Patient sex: F
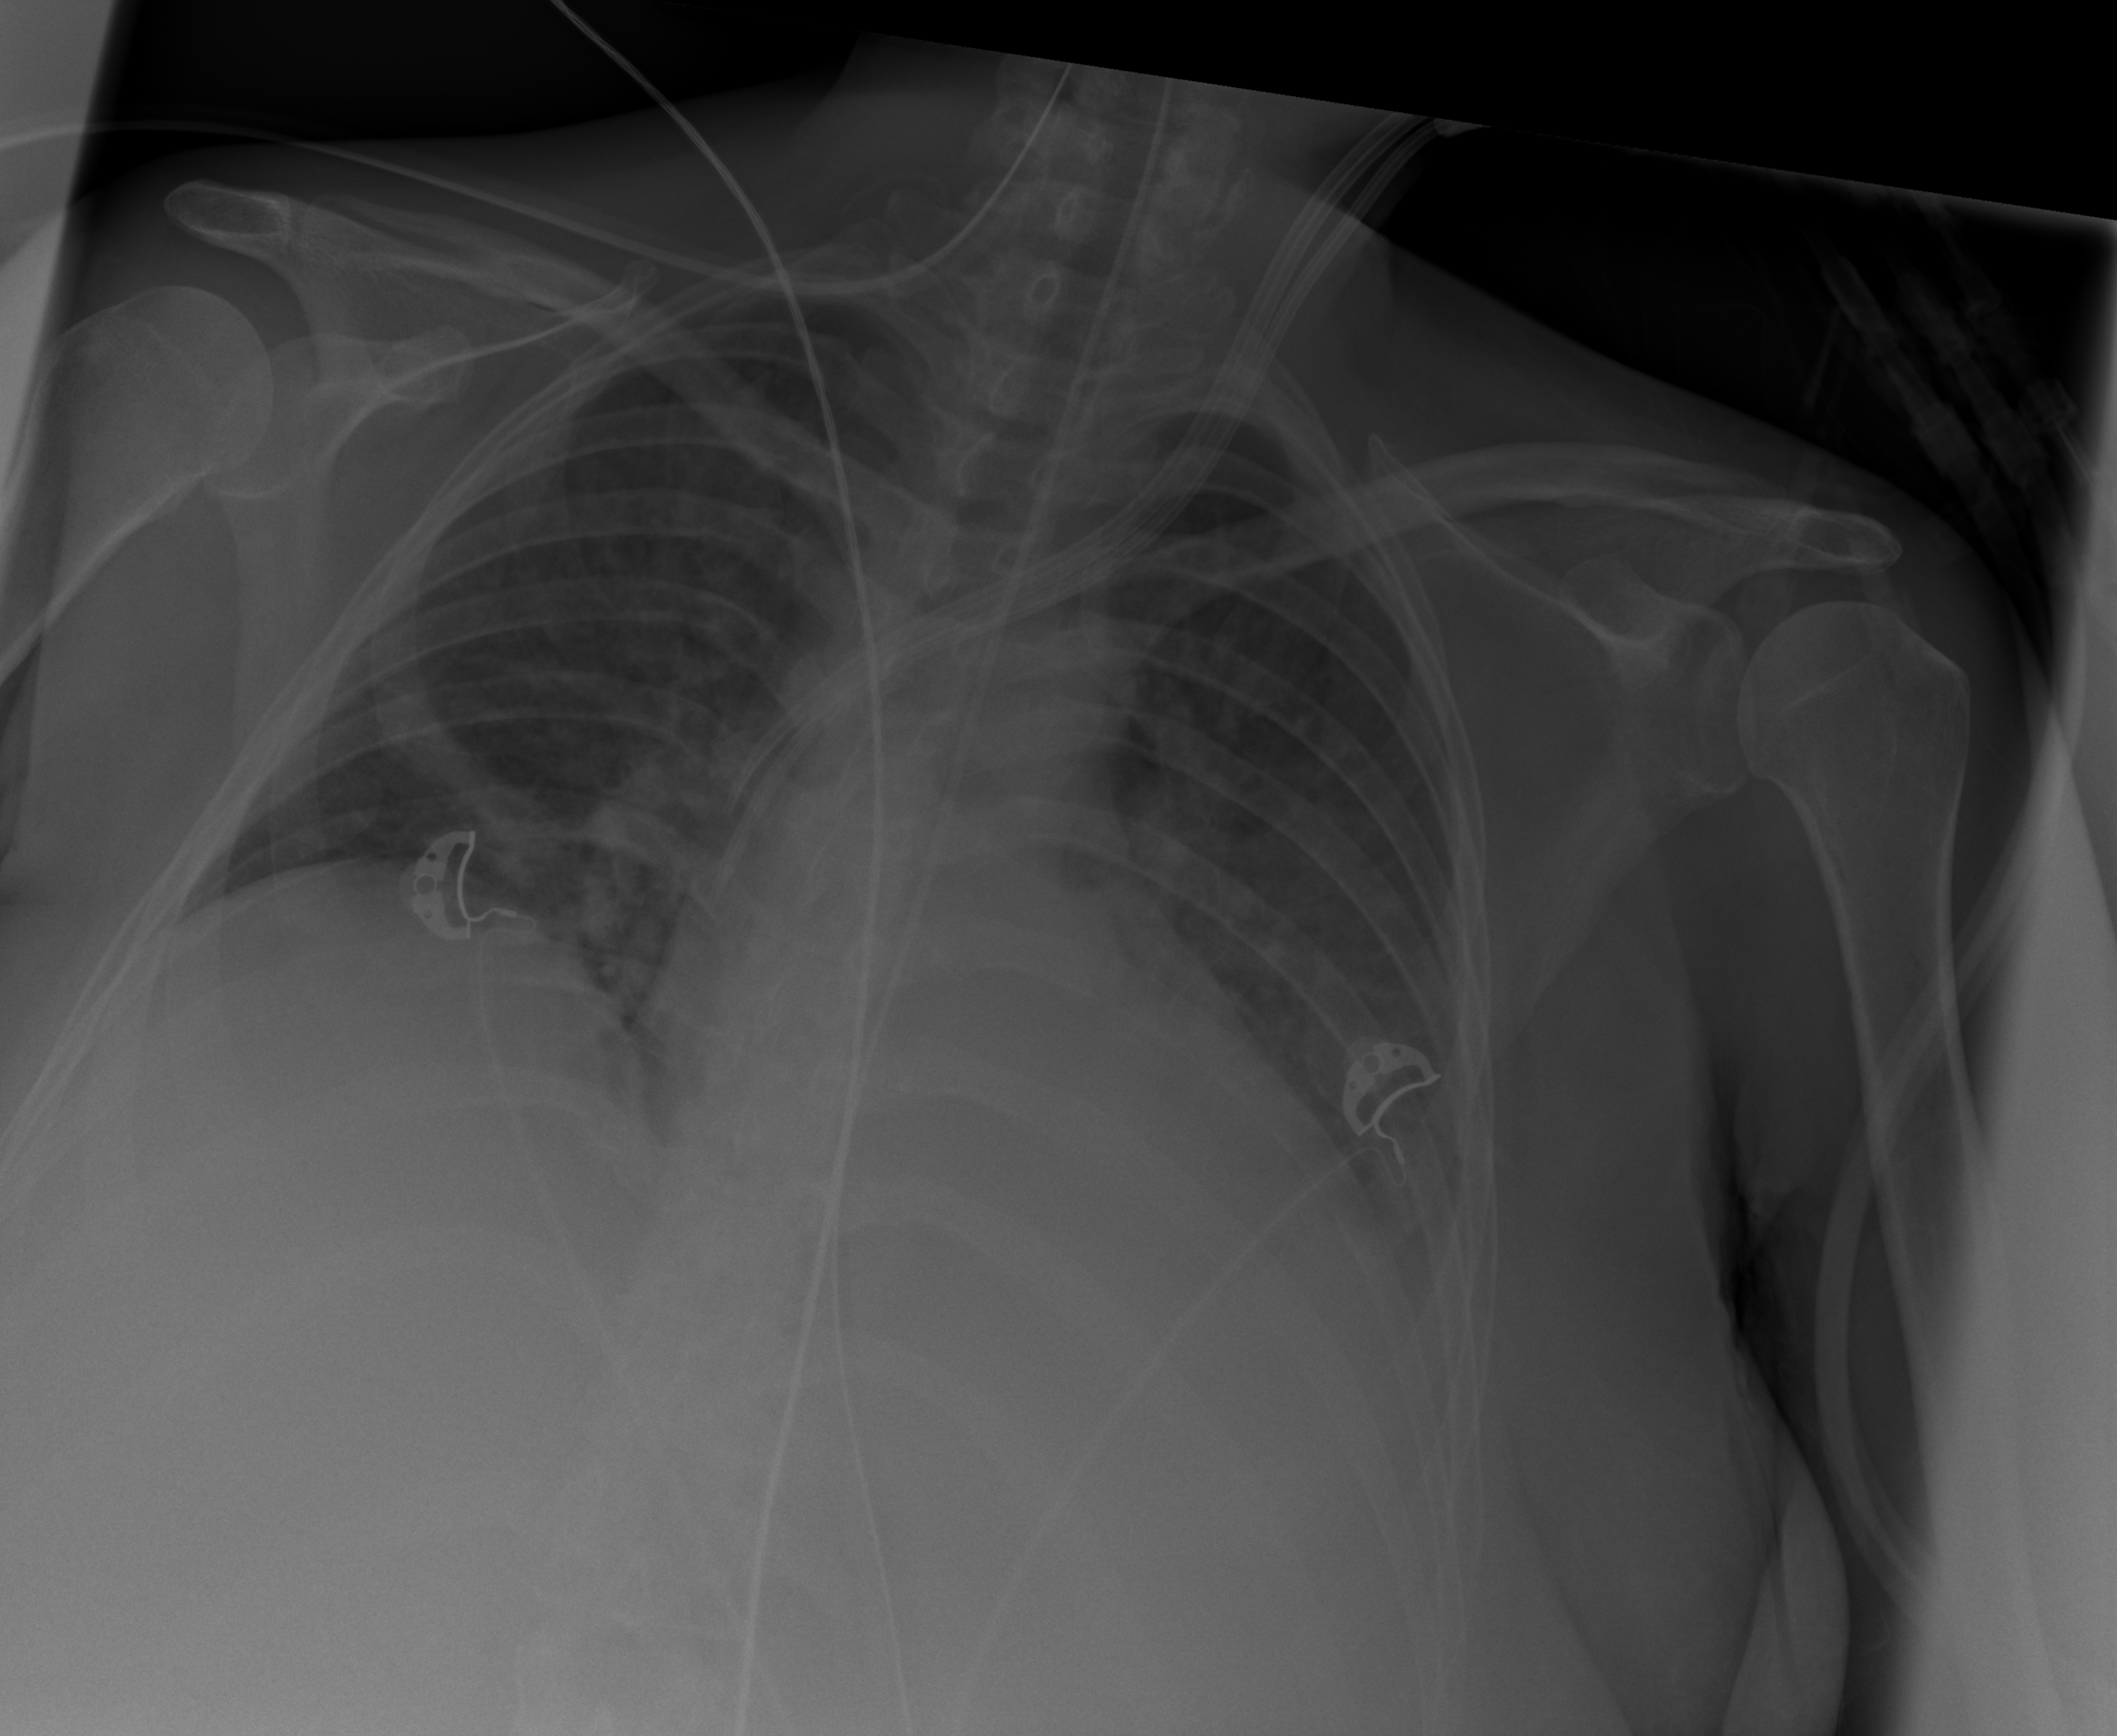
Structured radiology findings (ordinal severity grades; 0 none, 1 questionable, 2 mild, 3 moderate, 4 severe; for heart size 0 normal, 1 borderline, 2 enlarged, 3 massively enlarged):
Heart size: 1
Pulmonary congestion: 2
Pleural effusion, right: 0
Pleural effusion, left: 2
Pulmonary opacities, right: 1
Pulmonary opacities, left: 2
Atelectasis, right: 2
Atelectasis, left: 2